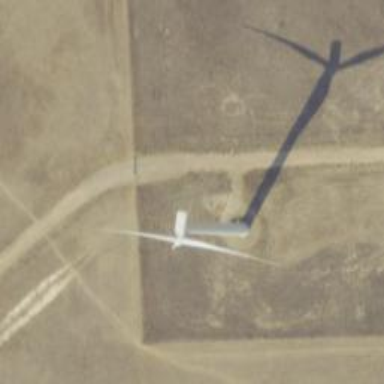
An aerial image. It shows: Wind generator using wind turbines of horizontal axis.